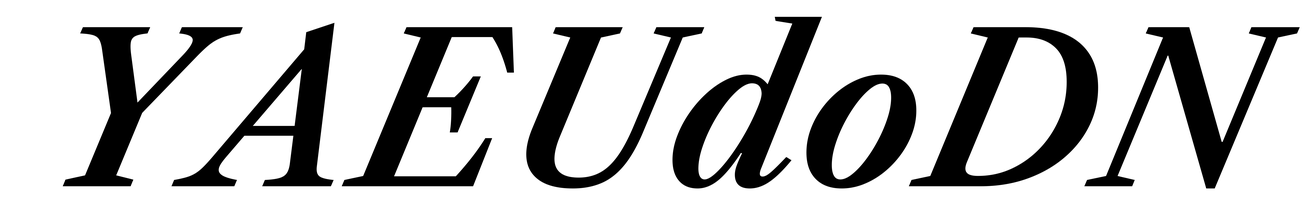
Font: LibreCaslonText-Italic_SemiBold_Italic